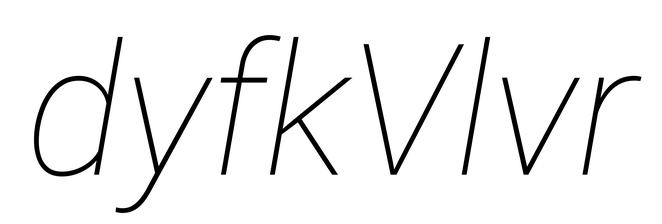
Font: Roboto-Italic_Thin_Italic